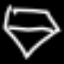
Label: diamond